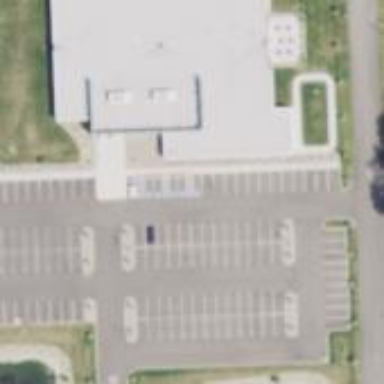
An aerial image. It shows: Parking space.